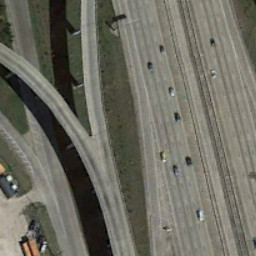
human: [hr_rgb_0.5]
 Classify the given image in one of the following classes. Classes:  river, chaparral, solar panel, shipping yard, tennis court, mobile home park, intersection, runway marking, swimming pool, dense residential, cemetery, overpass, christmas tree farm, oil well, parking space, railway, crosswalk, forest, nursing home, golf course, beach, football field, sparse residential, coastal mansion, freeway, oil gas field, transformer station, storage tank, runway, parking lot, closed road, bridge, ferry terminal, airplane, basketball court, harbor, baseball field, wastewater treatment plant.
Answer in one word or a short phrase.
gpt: overpass